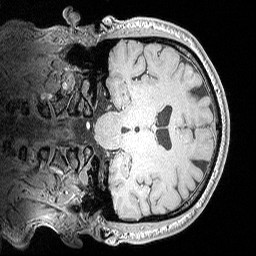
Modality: MP2RAGE
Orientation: coronal
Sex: male
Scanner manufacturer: siemens
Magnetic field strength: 3 T
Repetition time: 5 s
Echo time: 0.00292 s